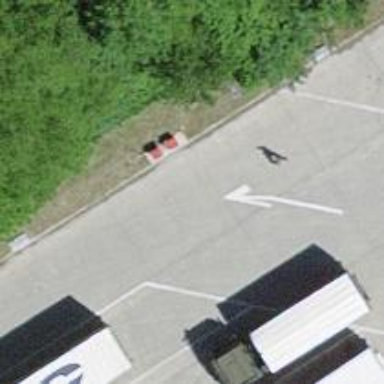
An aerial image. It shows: Parking aisle designated as service road.